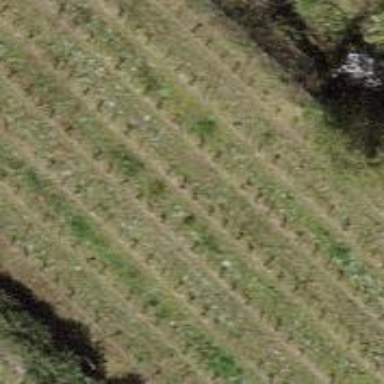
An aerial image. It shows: Vineyard where grapes are grown.